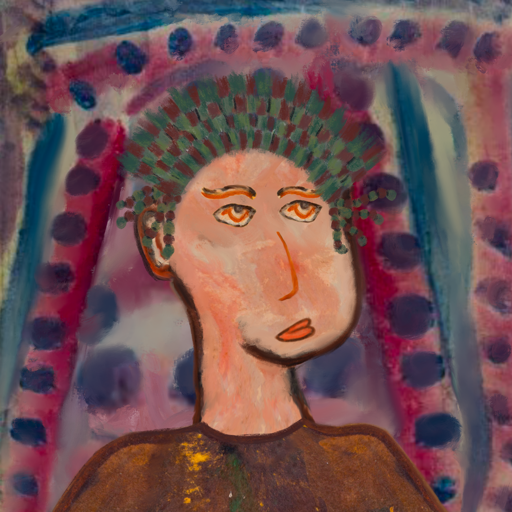
Background: HillGirl, Head And Neck Side: Roy_Bahadur, Face Side: Experience, Bust: Comrade, Hair Side: Blank, Head Accessory: After_Raid_Crown, Second Necklace: Blank, Necklace: Blank, Baby: Blank